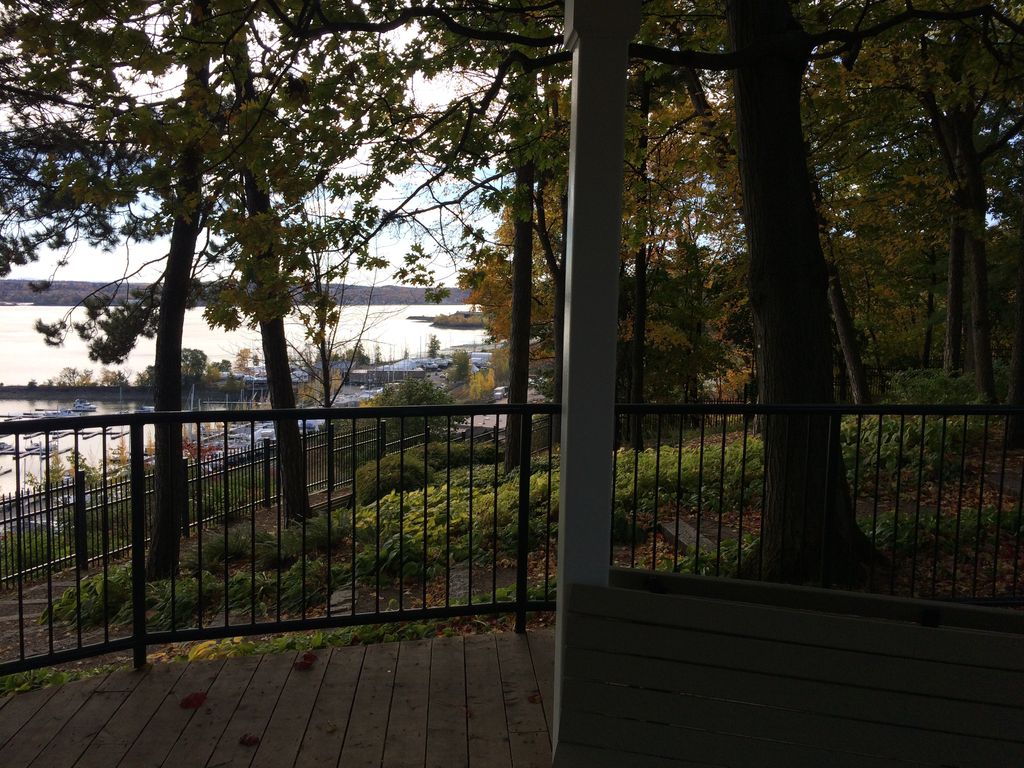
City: quebec_city